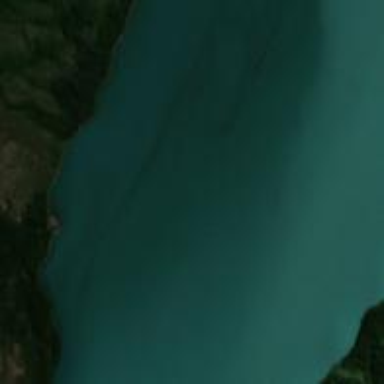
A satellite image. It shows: Beautiful bay with natural surroundings.